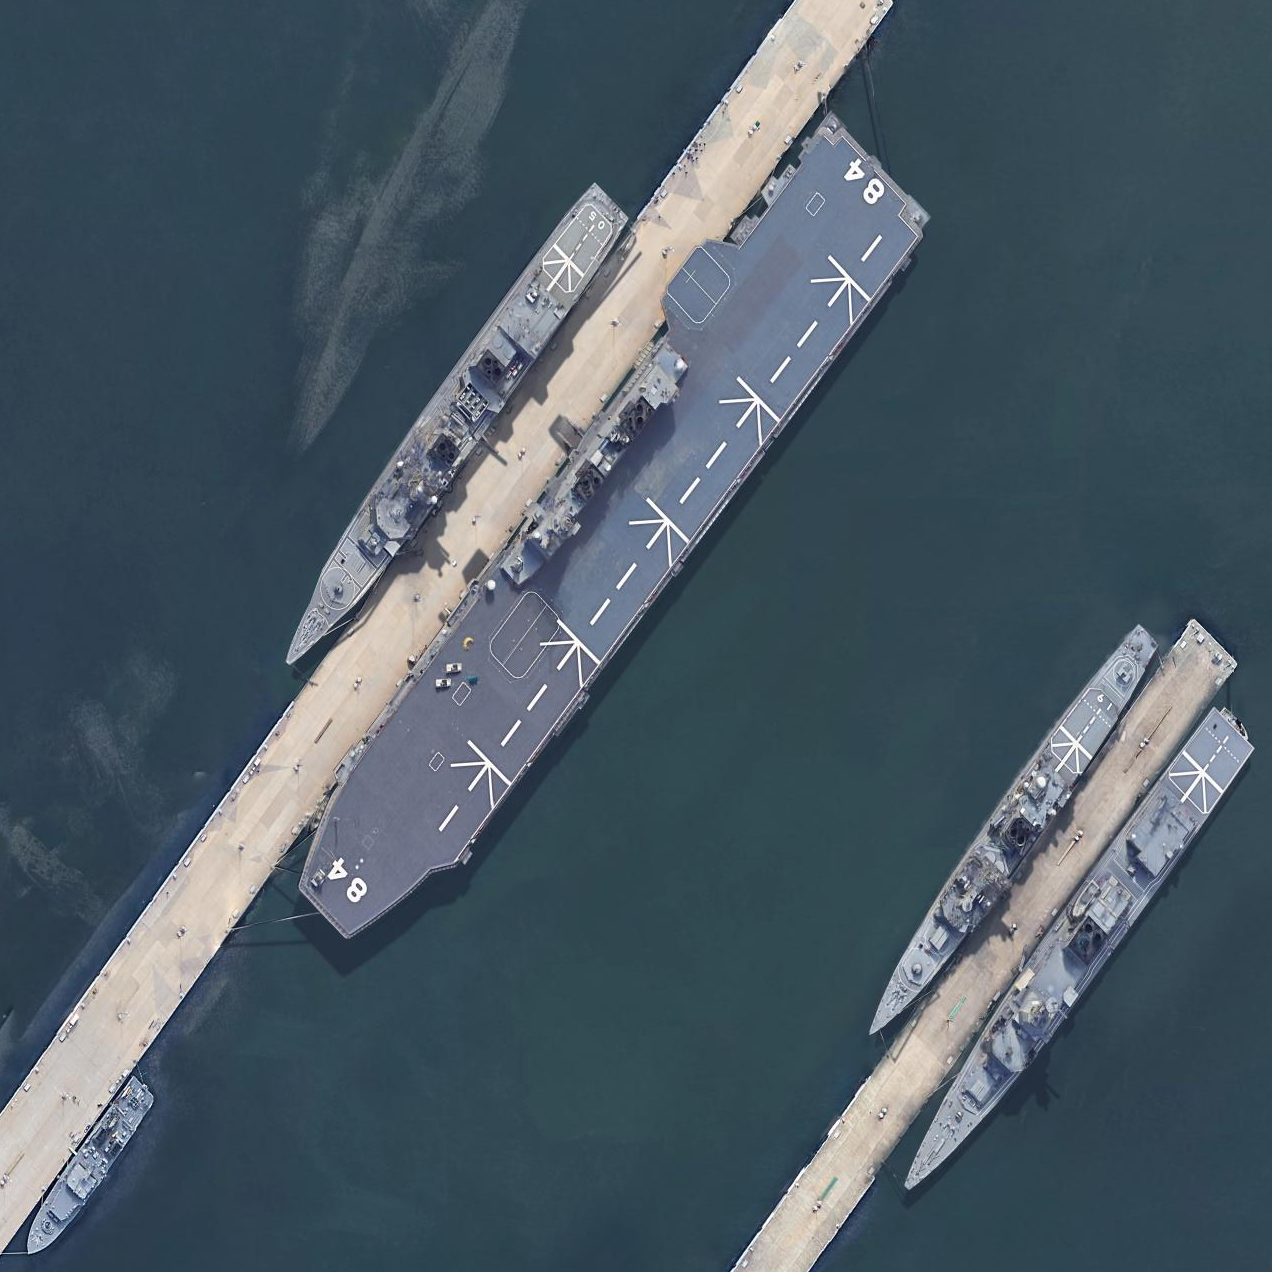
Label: Lzumo-class_helicopter_destroyer